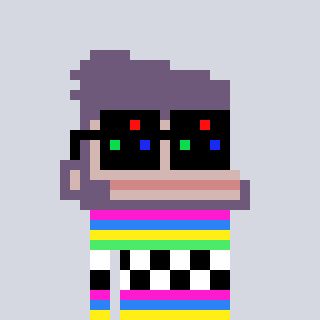
a pixel art character with square black sunglasses, a ape-shaped head and a slimegreen-colored body on a cool background